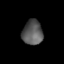
Tissue: lung
Cell type: Myeloid cells
Senescence score: 0.2143
Nuclear area (px): 496
Mean DAPI intensity: 87.996